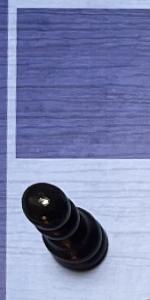
Label: Pawn_Black